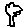
Label: tree